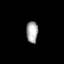
Tissue: lung
Cell type: Epithelial cells
Senescence score: 0.5486
Nuclear area (px): 250
Mean DAPI intensity: 166.092